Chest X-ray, PA view. Patient: 51 years old, sex M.
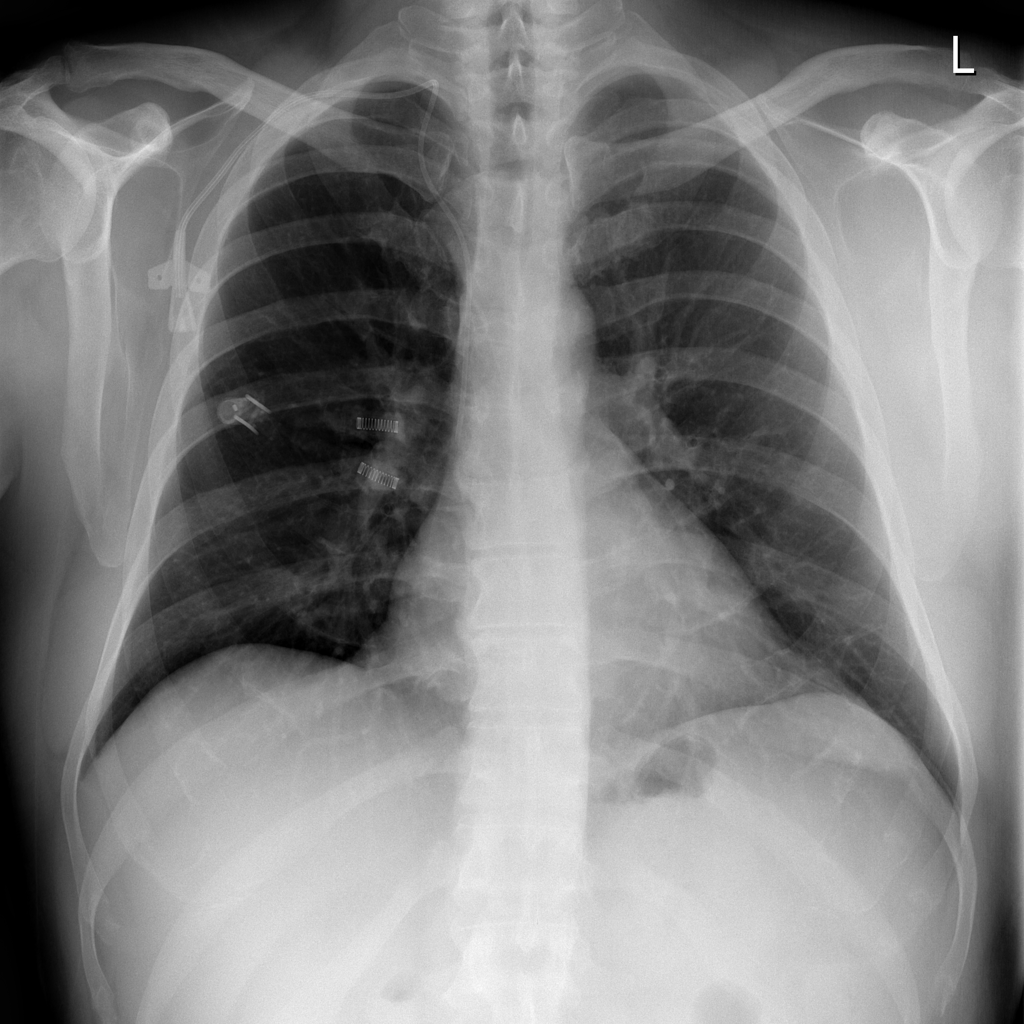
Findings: No Finding